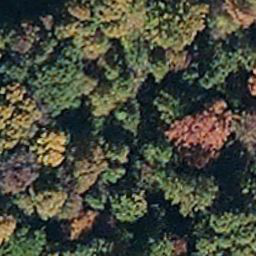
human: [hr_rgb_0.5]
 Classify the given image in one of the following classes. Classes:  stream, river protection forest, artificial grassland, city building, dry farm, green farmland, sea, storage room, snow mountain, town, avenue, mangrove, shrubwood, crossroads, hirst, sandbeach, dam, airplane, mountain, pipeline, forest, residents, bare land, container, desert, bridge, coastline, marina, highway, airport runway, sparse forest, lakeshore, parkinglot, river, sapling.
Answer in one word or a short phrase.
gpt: mangrove